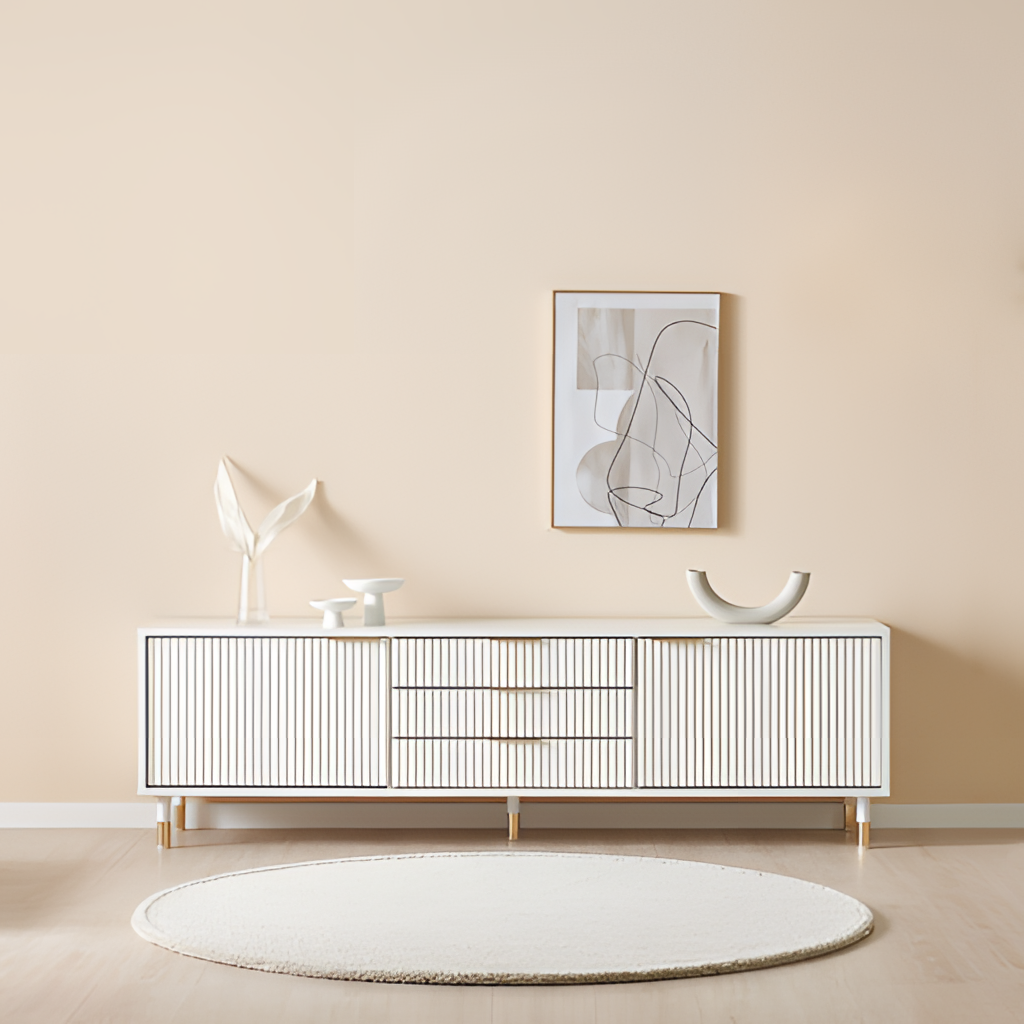
white wood sideboard, living room, wood flooring, with plank pattern, paint wallpaper, with solid pattern, minimalist